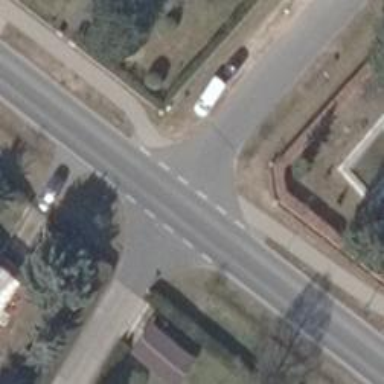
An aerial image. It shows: Residential road with asphalt surface.